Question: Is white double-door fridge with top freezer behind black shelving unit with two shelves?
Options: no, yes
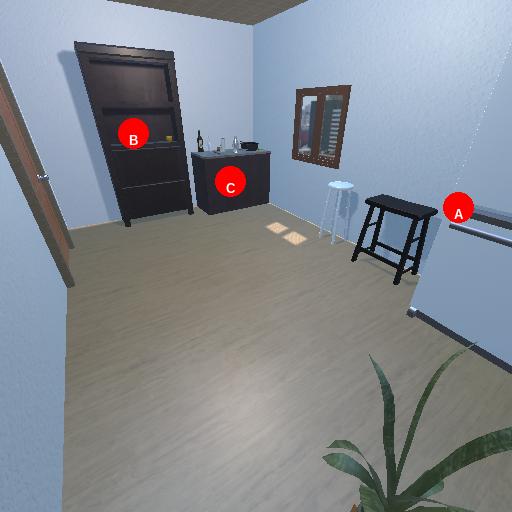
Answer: no